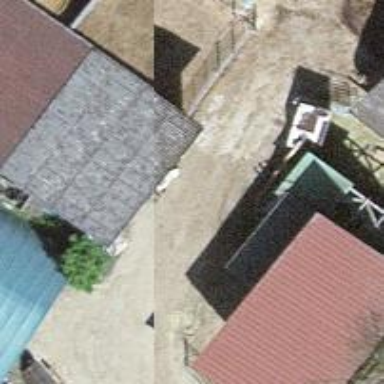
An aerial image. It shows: Shed building.